Question: I'm working with and I have one form with multiple tab controls.
When I drag and drop any in form it shows me this error:

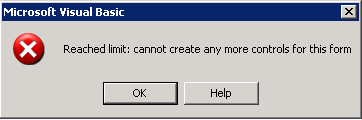
Answer: VB6 has a limited number of controls per form. To add more controls, you can use a control array. That means, give some related controls the same name, then you can access them by name and index number. So instead of 'OptionAlways', 'OptionMaybe', and 'OptionNever', you could have 'Option(0)', 'Option(1)', and 'Option(2)'.
Also, if your dialog is very complex and most of its features are rarely needed, consider moving some options to additional dialogs behind an '[Advanced...]' button.